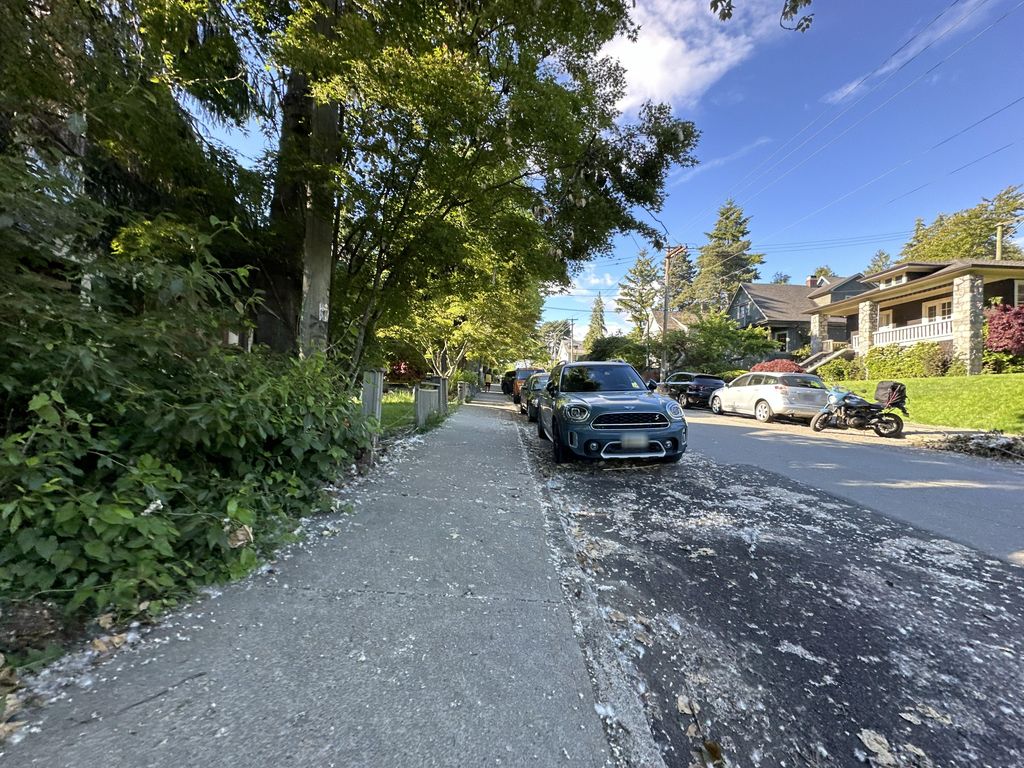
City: vancouver